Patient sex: M
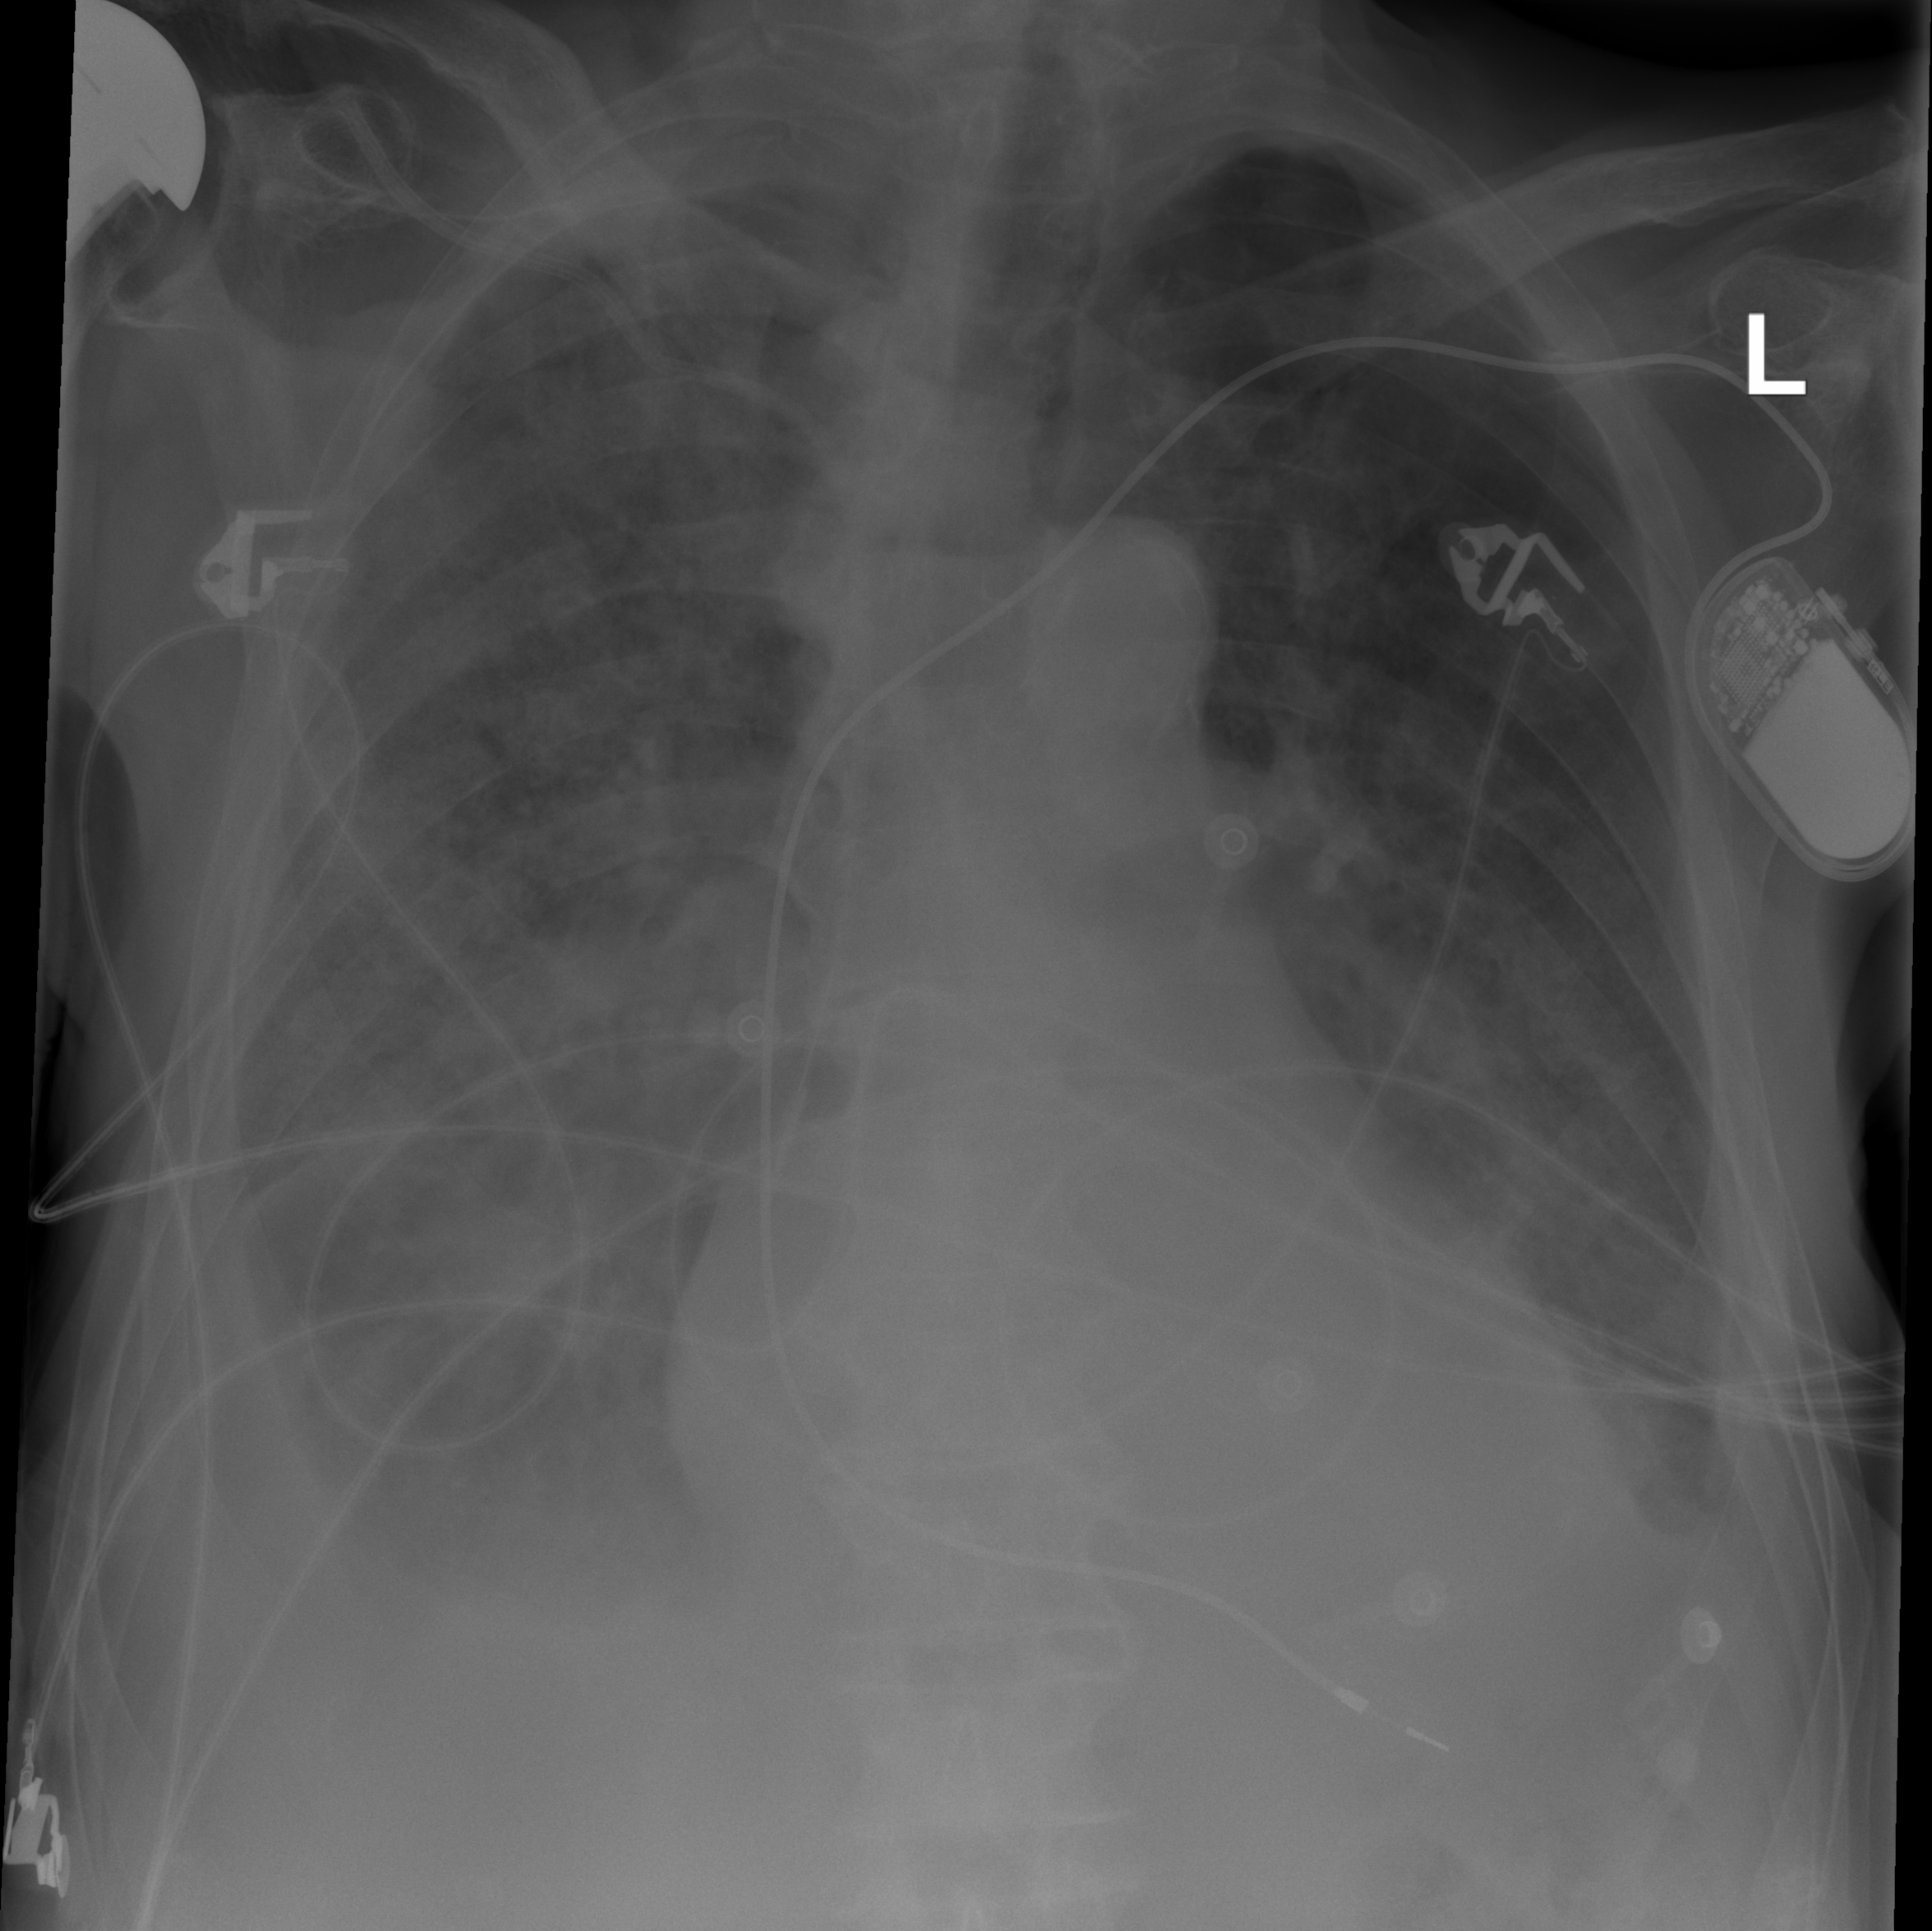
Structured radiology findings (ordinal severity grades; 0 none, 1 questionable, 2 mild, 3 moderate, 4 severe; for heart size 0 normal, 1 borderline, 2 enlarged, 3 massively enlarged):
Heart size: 0
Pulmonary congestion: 0
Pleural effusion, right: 2
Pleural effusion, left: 2
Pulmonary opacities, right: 3
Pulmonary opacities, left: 2
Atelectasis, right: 2
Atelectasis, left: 2